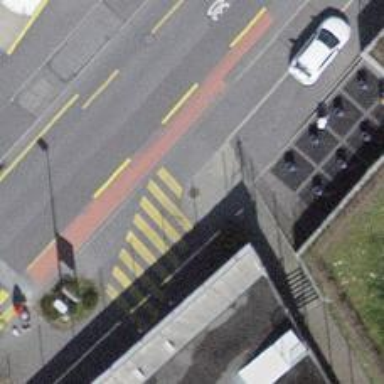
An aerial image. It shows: Pedestrian crossing with zebra markings on footway.